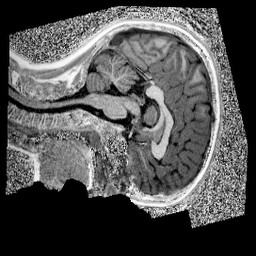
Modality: UNIT1
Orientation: sagittal
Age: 9
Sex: male
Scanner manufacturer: siemens
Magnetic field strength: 3 T
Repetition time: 4 s
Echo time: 0.00299 s